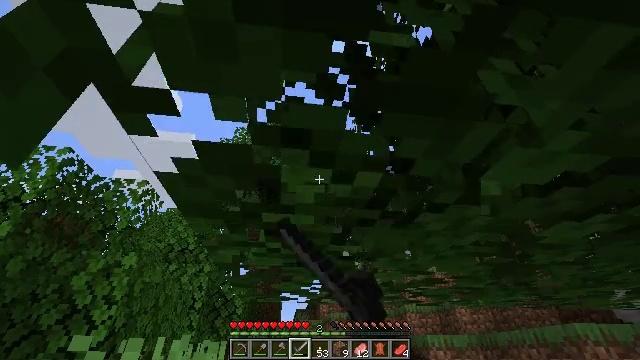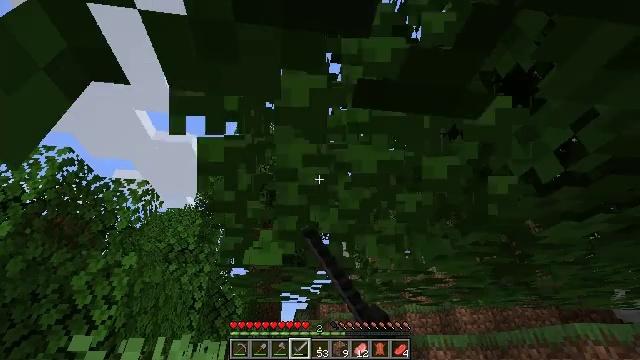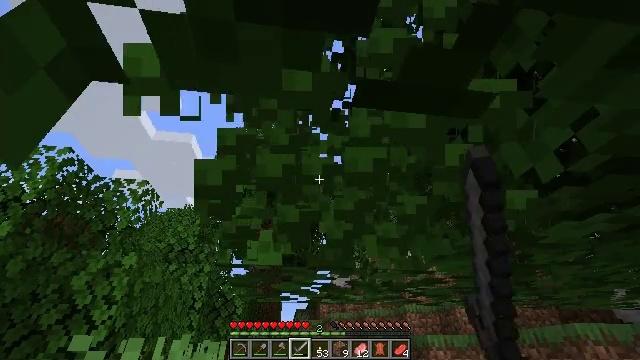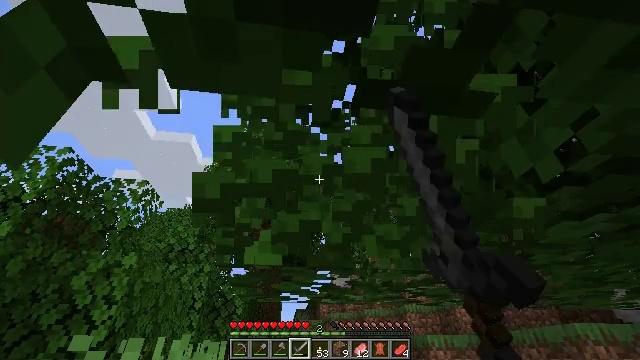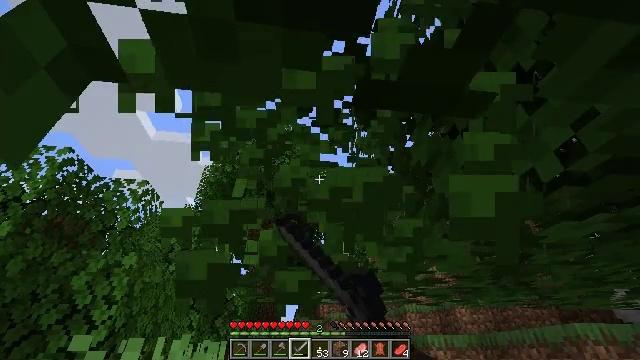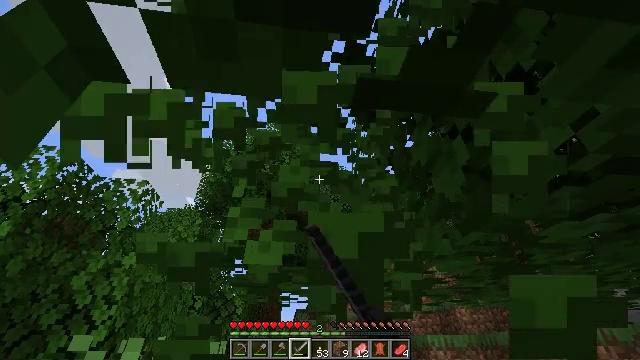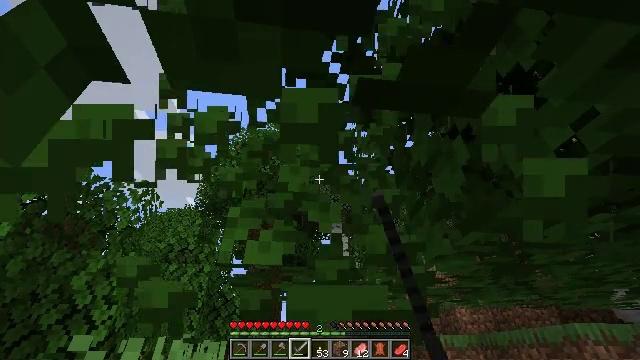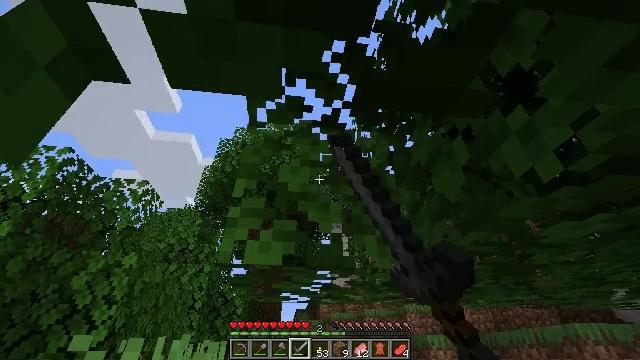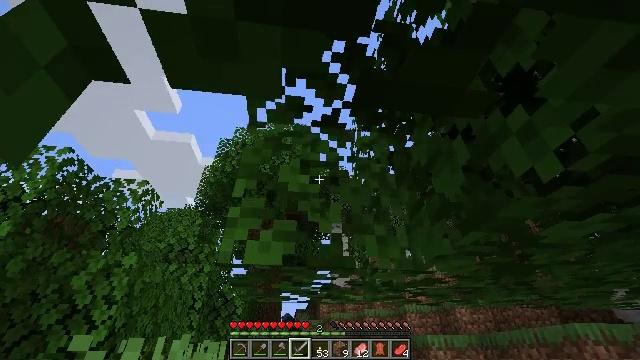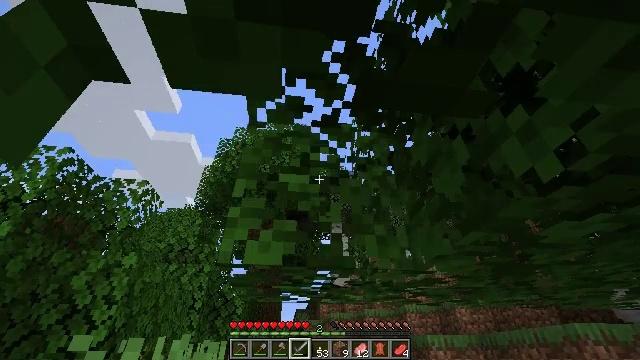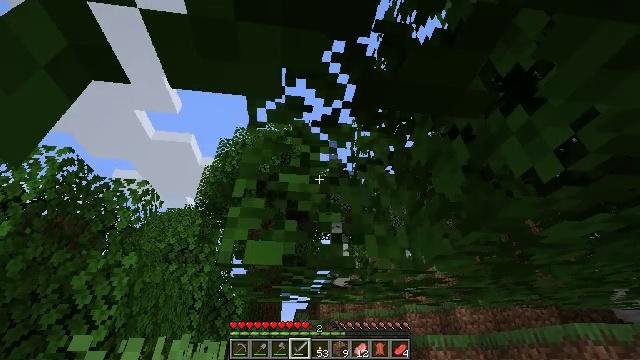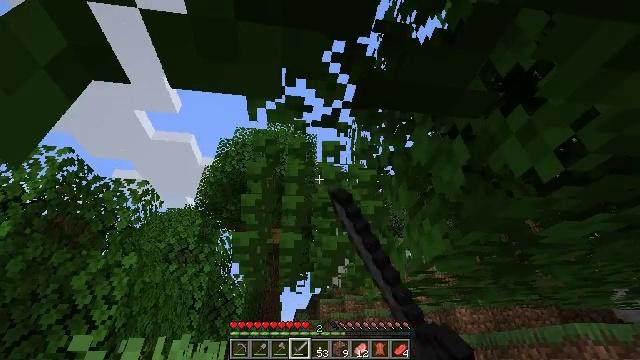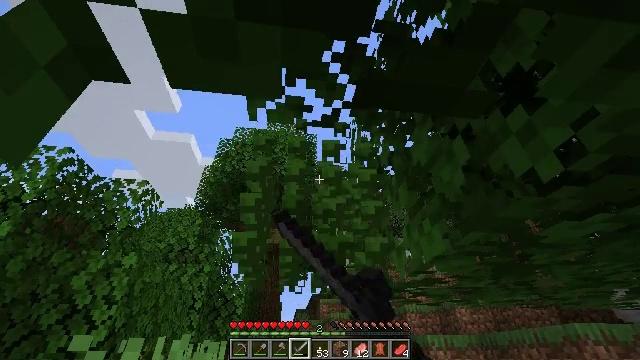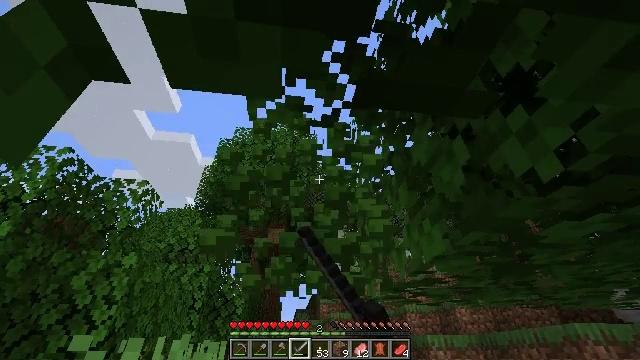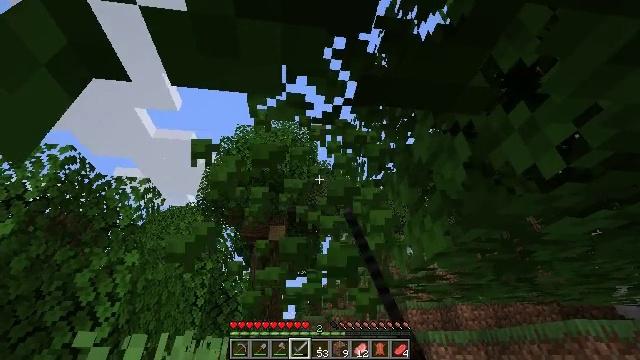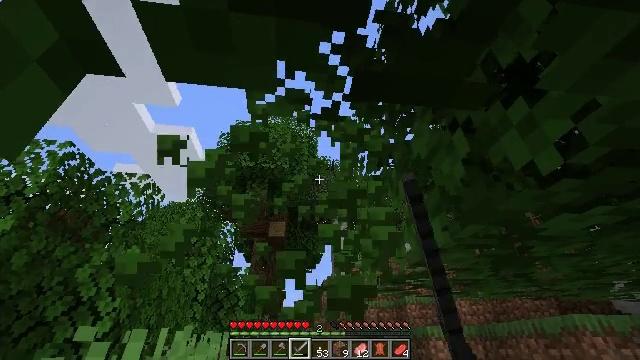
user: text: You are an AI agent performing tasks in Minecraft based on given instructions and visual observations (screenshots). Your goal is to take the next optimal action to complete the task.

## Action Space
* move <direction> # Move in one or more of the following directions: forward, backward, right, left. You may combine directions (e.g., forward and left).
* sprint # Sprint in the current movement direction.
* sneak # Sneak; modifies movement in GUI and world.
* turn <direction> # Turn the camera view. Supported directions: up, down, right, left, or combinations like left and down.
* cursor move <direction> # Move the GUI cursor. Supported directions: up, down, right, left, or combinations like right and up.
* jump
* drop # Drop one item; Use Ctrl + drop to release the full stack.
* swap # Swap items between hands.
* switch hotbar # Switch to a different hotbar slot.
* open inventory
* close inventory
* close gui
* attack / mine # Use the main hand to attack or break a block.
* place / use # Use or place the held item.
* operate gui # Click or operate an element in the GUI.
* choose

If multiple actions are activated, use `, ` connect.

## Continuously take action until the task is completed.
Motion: motion action
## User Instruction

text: Trim the tree by mining oak leaves.
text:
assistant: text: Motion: attack / mine
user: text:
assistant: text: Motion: attack / mine
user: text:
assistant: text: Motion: attack / mine
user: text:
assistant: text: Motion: attack / mine
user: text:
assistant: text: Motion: attack / mine
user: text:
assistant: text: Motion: attack / mine
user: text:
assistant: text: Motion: attack / mine
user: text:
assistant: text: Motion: attack / mine
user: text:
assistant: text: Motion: attack / mine
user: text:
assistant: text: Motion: attack / mine
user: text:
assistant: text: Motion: attack / mine
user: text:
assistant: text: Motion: attack / mine
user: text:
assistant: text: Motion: attack / mine
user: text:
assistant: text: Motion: attack / mine
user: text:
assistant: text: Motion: move forward, attack / mine
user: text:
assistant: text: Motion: move forward, turn left and down
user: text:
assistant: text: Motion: move forward, turn up
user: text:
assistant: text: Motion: move forward, turn up
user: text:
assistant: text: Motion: move forward, turn up
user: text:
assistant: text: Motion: turn up
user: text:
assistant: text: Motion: attack / mine
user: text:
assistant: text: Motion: attack / mine
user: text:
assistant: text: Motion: attack / mine
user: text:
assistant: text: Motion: attack / mine
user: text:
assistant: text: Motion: attack / mine
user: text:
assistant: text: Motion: attack / mine
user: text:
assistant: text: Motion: attack / mine
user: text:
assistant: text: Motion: attack / mine
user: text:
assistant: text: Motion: attack / mine
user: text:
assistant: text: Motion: attack / mine